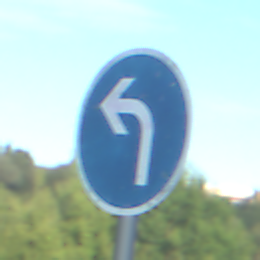
Verkehrszeichen: VorgeschriebeneFahrtrichtungLinks
Umgebung: Outdoor, Nature
Tageszeit: MorningAfternoon
Wetter: Clear
Licht: Natural
Jahreszeit: NotSpecified
Kontrast: HighContrast